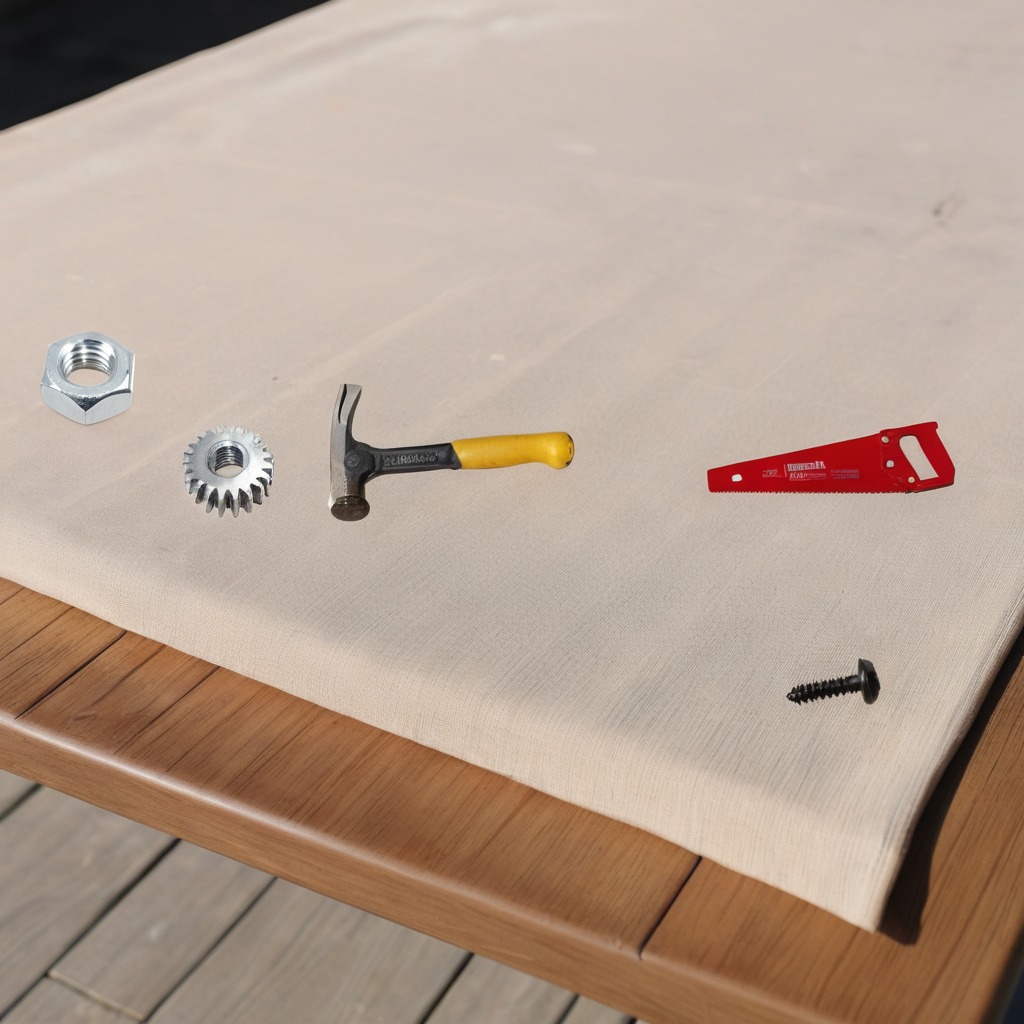
A metal nut is lying on the wooden table.